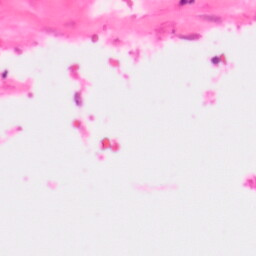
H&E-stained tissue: Colon